Here is the wavelet time-frequency representation (scalogram) of a rolling-element bearing's vibration measurement. Based on the visible evidence, which condition applies: normal, inner_race, outer_race, ball?
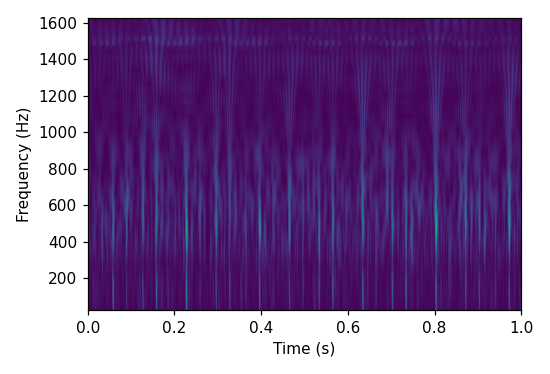
Answer: inner_race